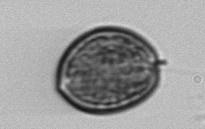
Label: Prorocentrum